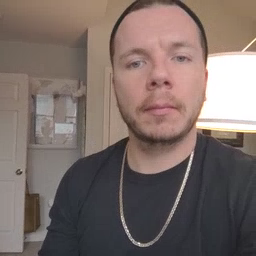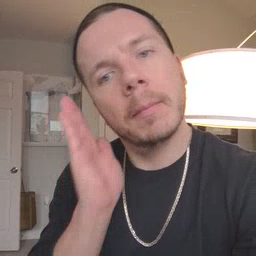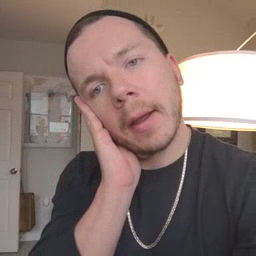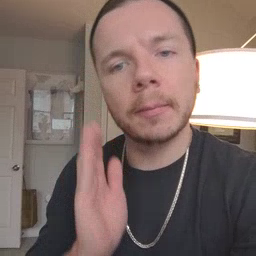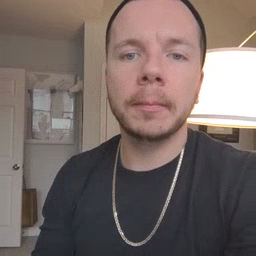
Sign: bed